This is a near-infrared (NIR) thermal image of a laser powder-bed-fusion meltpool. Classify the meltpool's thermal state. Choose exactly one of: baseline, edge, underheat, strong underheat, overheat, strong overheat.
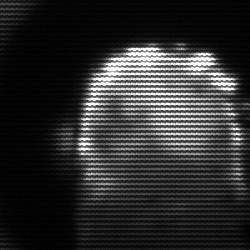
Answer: baseline